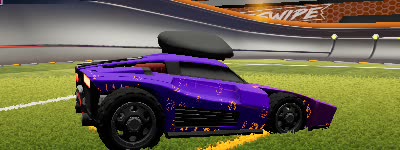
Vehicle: breakout